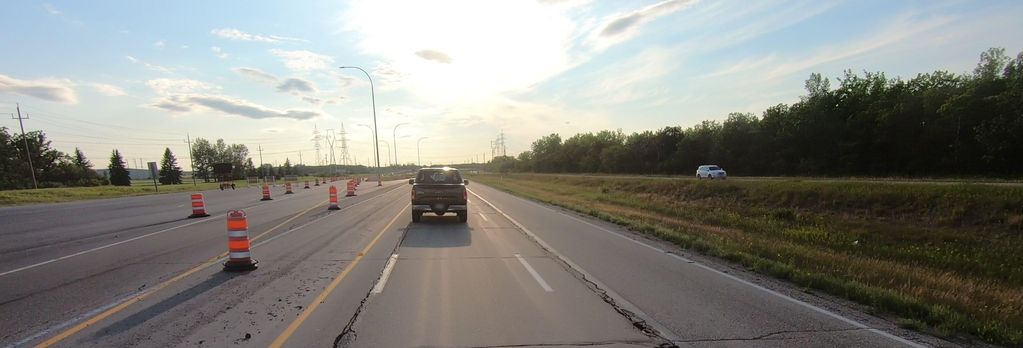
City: winnipeg